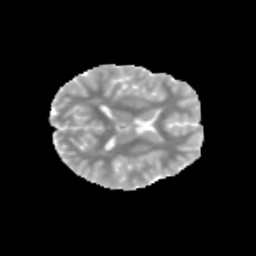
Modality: MD
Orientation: axial
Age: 11
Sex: female
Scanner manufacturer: siemens
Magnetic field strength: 3 T
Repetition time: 3.8 s
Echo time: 0.07 s